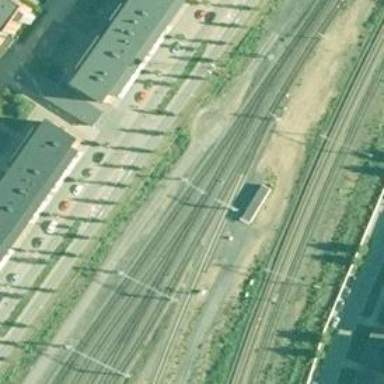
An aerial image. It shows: Railway yard with electrified contact lines.